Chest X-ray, AP view. Patient: 58 years old, sex M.
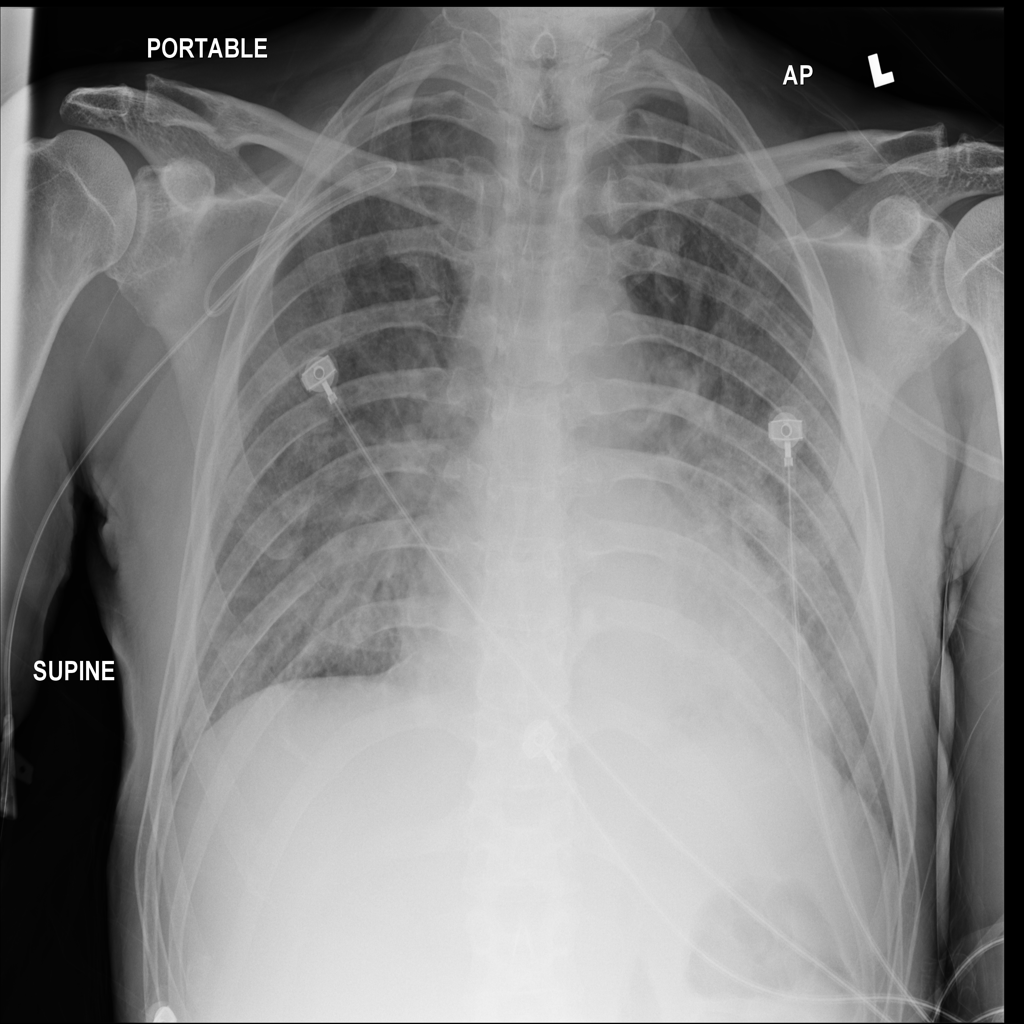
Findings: Infiltration